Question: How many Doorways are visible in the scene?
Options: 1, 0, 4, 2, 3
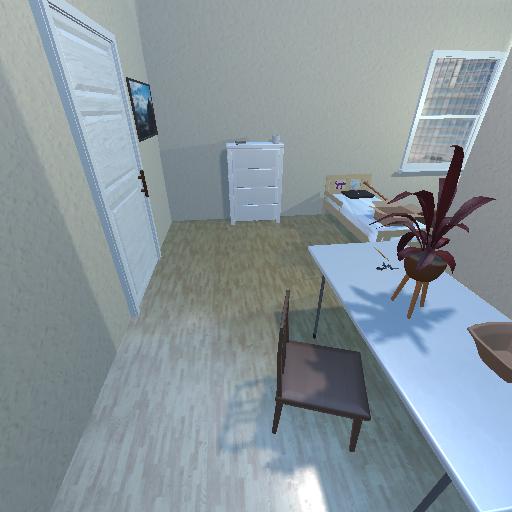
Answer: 1